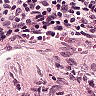
Metastatic tissue present: no